Interaction volume radius: 10 \u00c5
Interaction volume height: 10 \u00c5
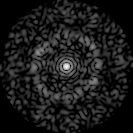
Disorder parameter: 0.8593